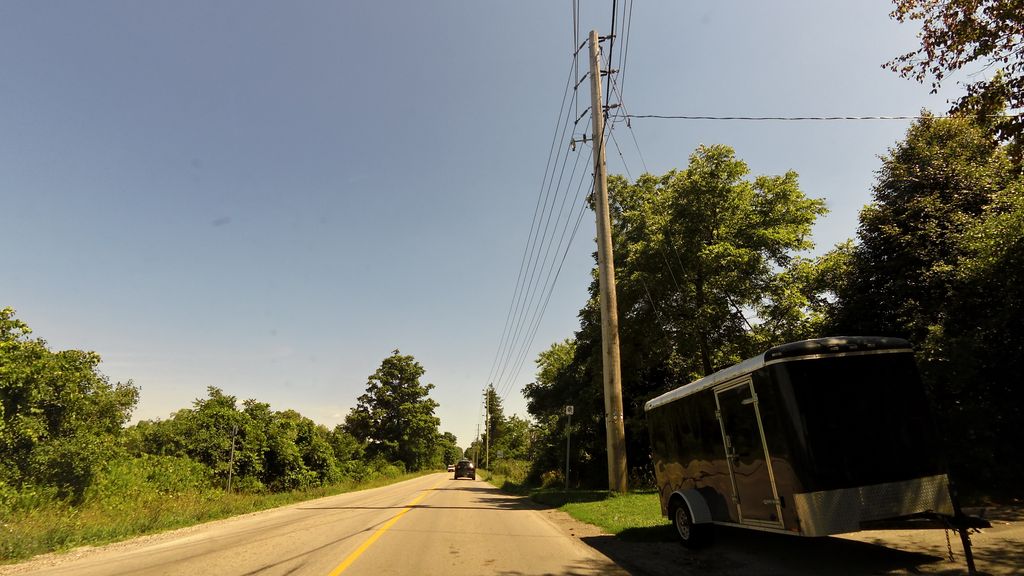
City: hamilton